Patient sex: M
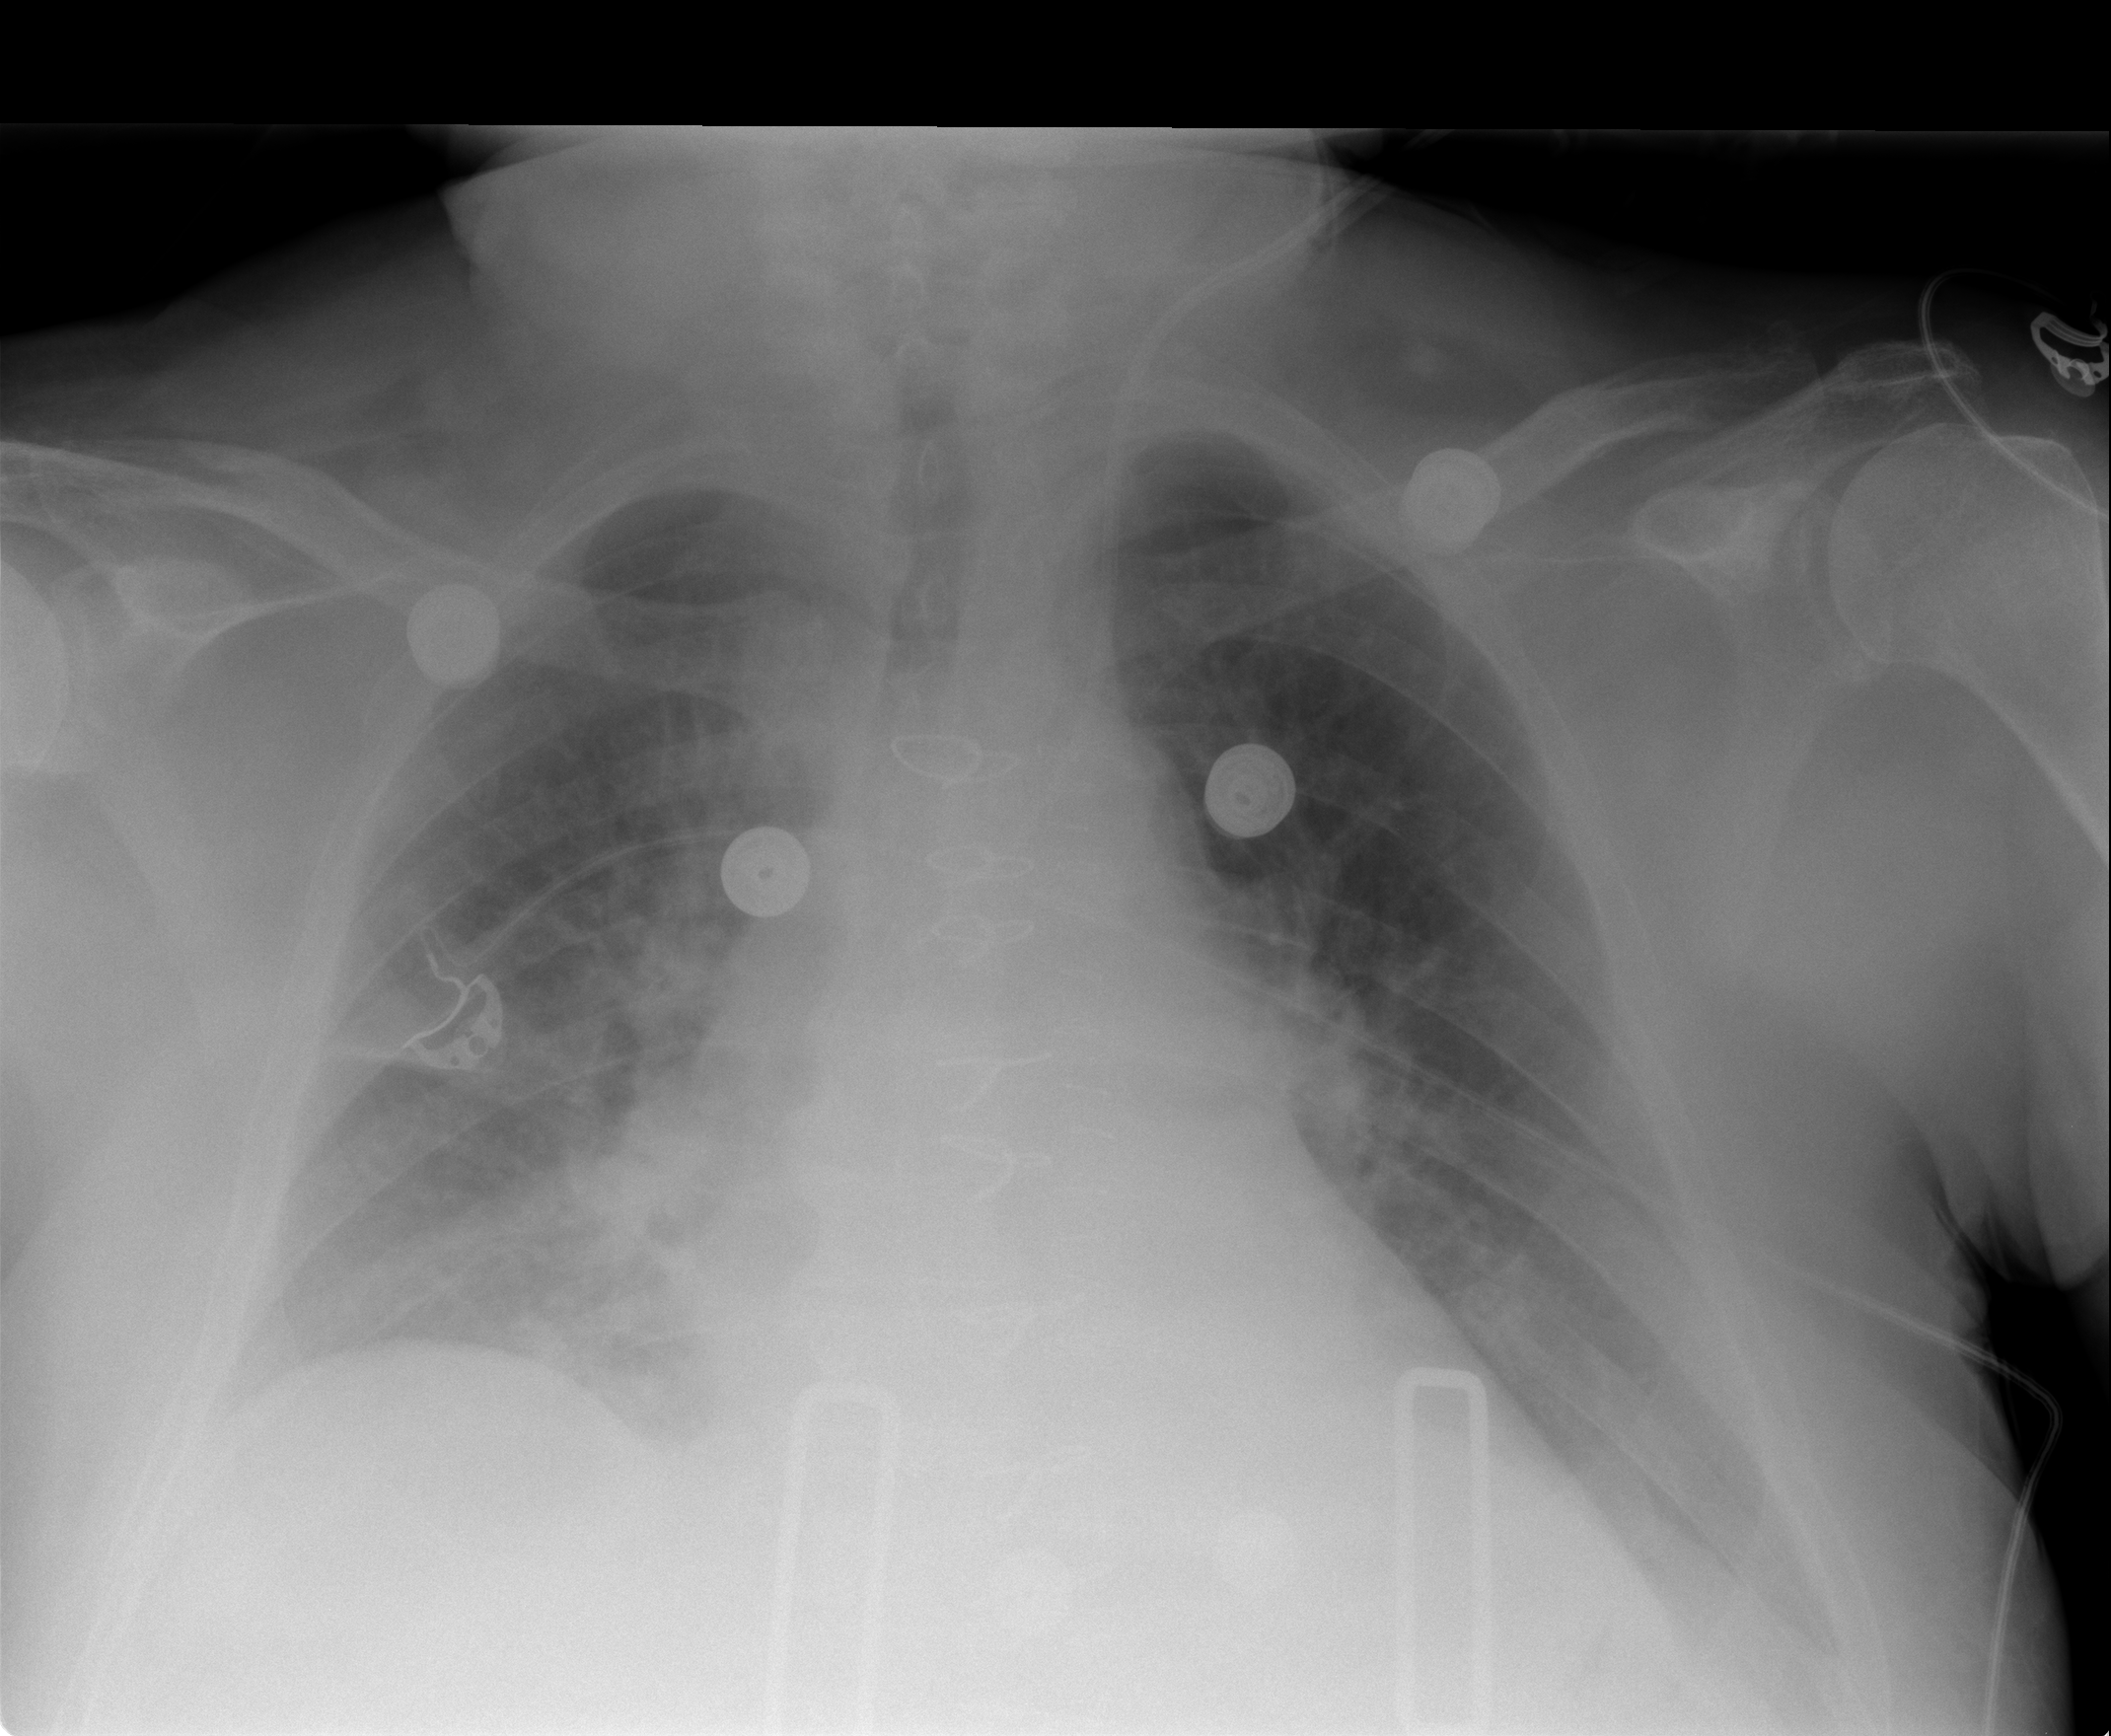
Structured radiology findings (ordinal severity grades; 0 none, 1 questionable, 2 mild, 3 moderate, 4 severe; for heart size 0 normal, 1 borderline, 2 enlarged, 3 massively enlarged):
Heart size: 2
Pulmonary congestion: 2
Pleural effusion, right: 0
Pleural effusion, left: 1
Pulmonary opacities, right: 2
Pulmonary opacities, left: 0
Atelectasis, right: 2
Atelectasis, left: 2